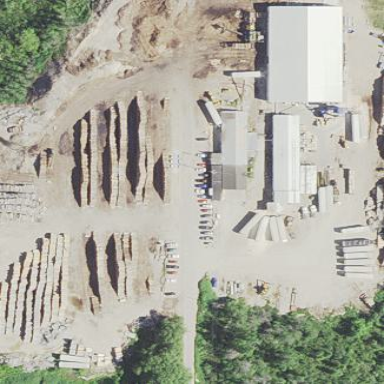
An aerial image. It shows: Industrial area dedicated to sawmill.